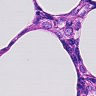
Metastatic tissue present: yes